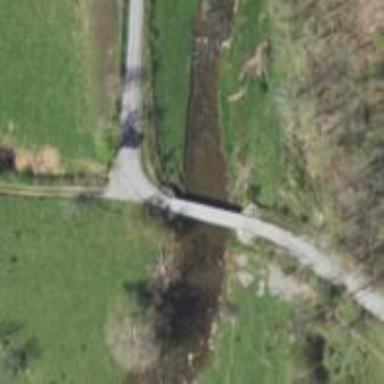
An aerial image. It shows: Unclassified road on bridge.